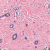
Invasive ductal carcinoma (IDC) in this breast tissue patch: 1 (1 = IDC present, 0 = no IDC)